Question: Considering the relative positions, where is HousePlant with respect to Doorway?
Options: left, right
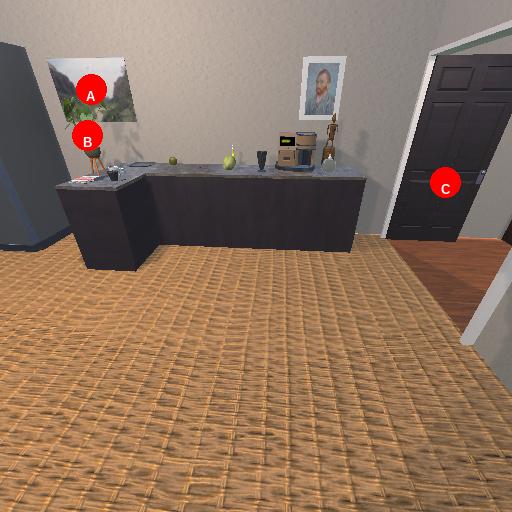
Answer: left